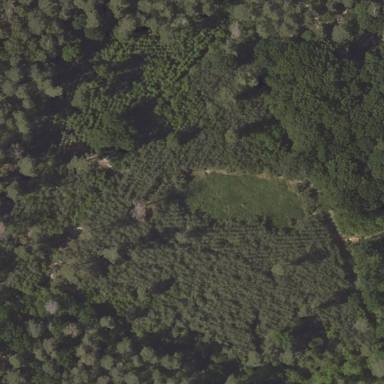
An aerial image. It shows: Patch of scrub vegetation.